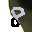
Label: 8